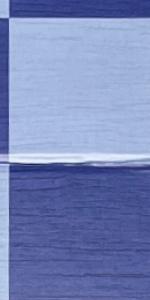
Label: Empty